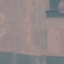
Label: AnnualCrop